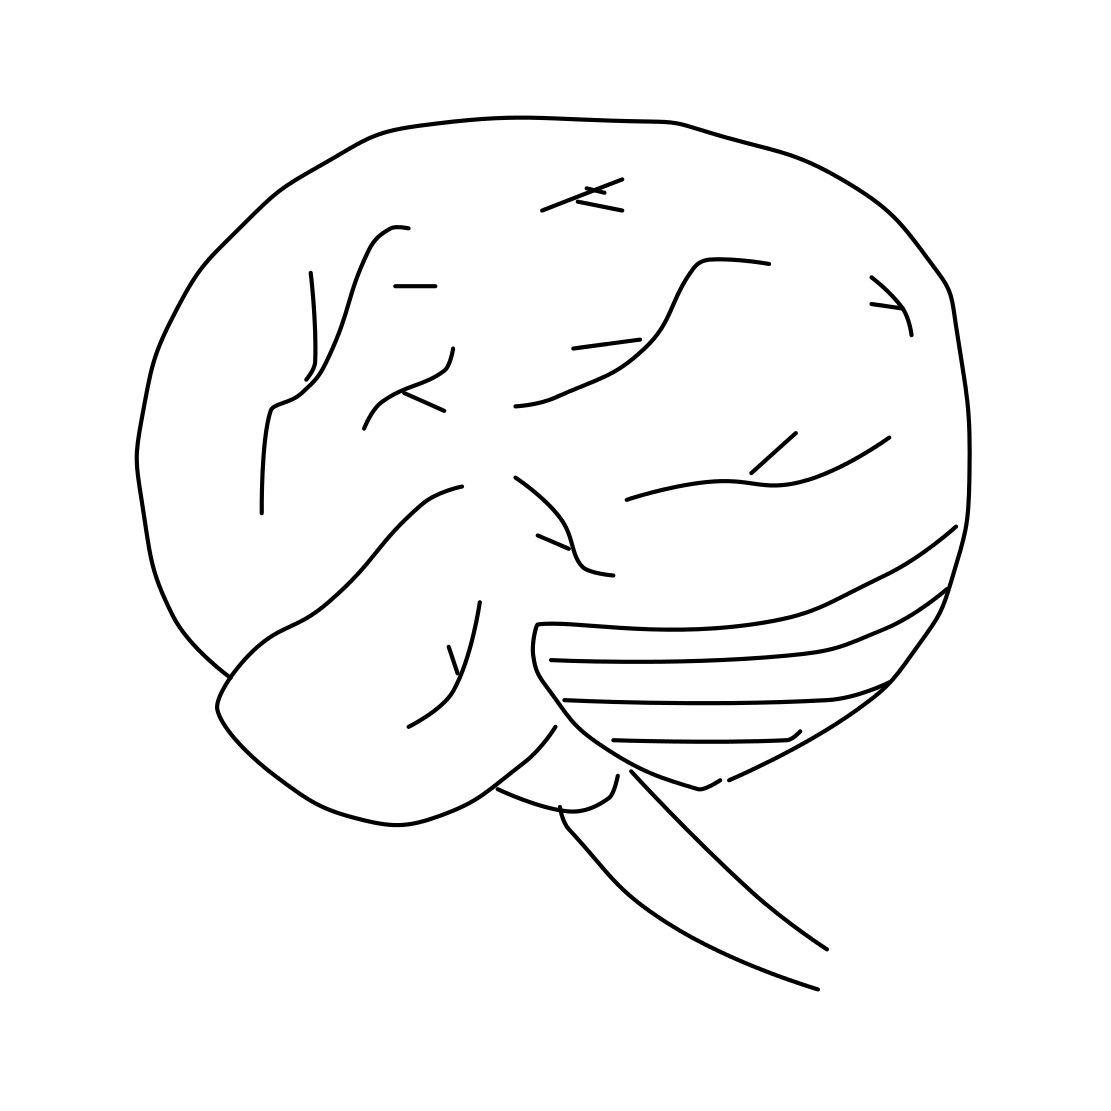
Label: brain